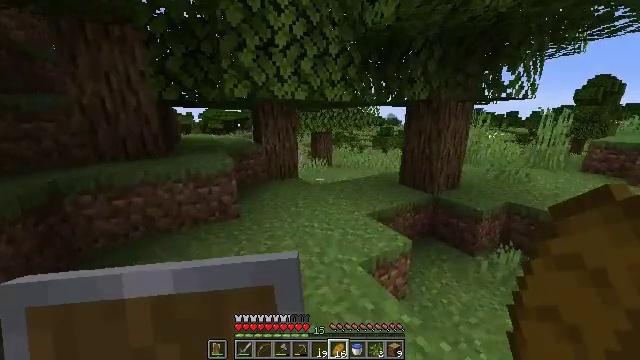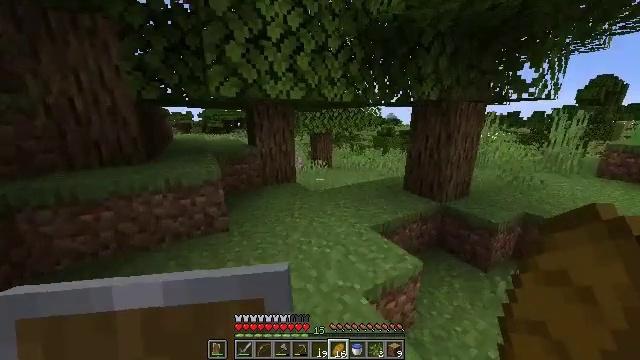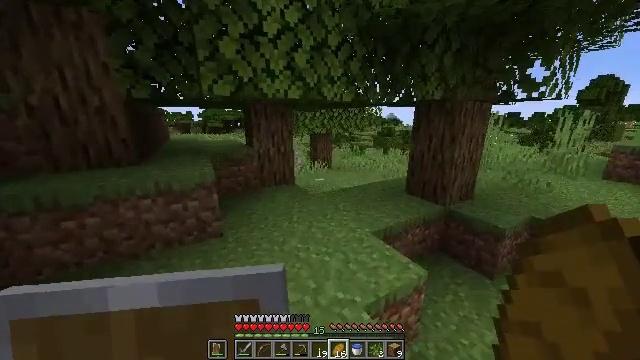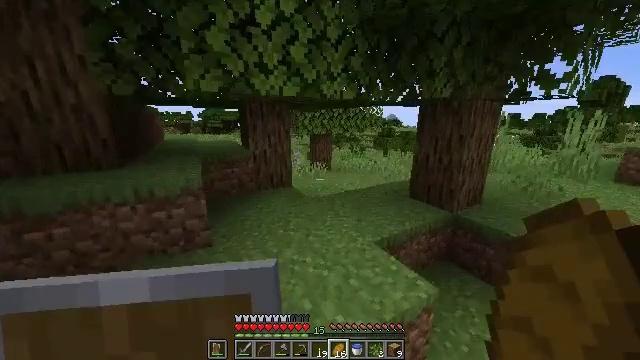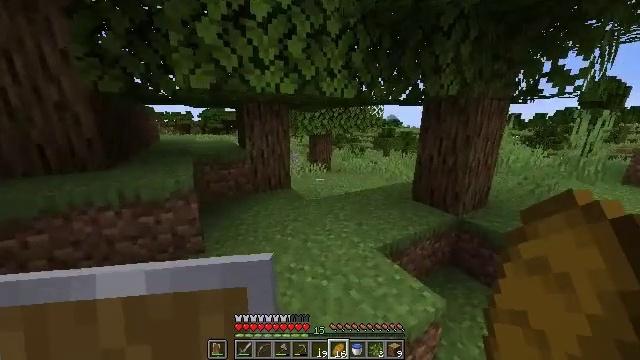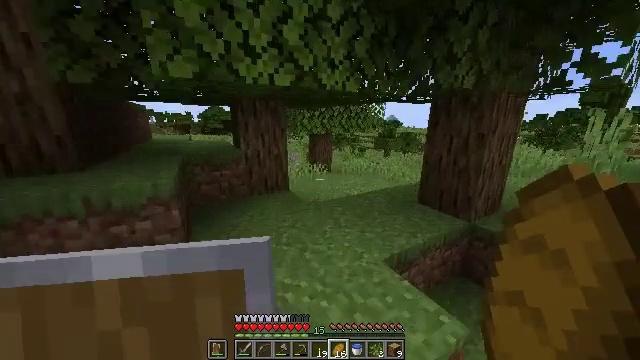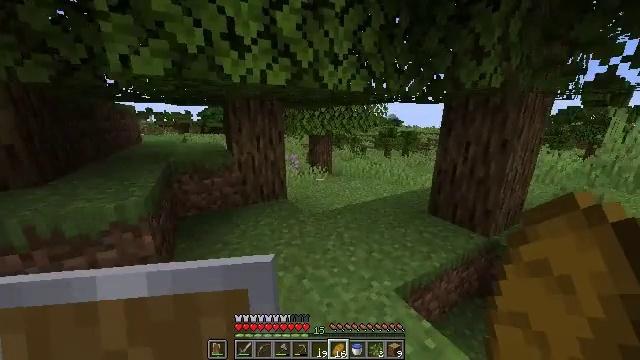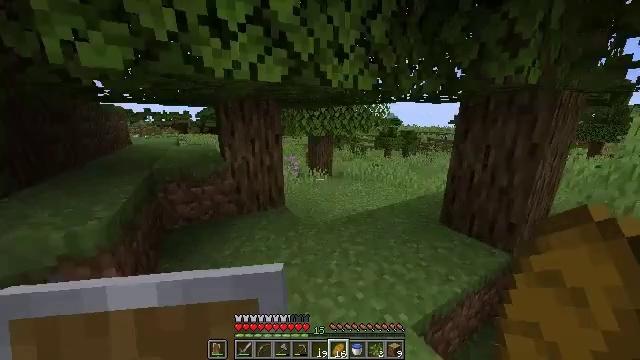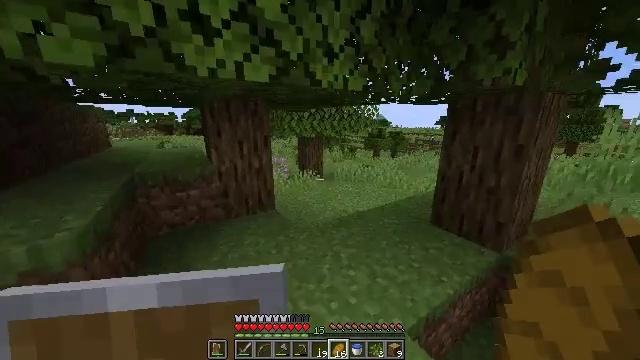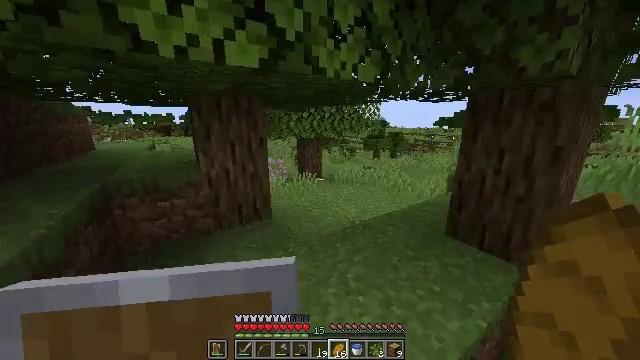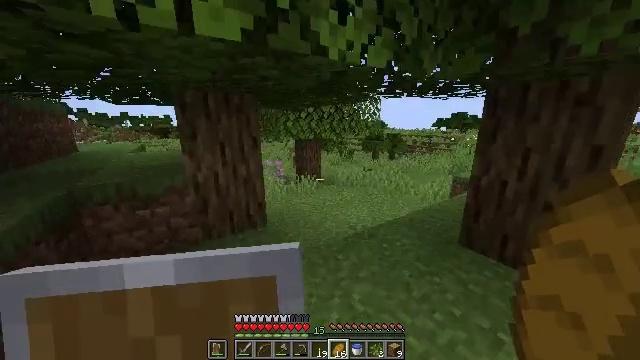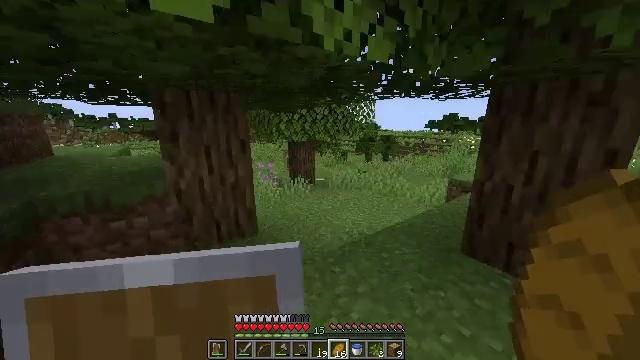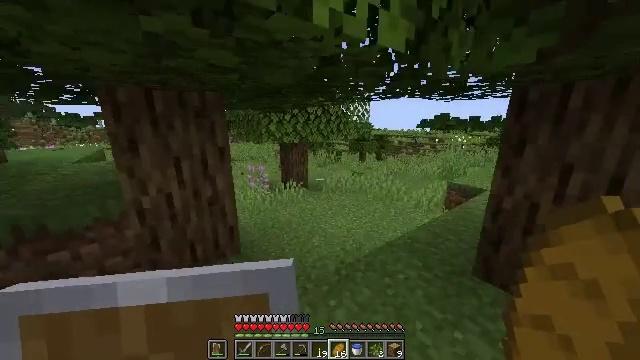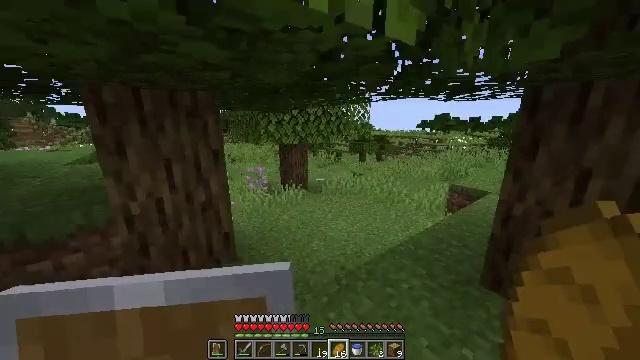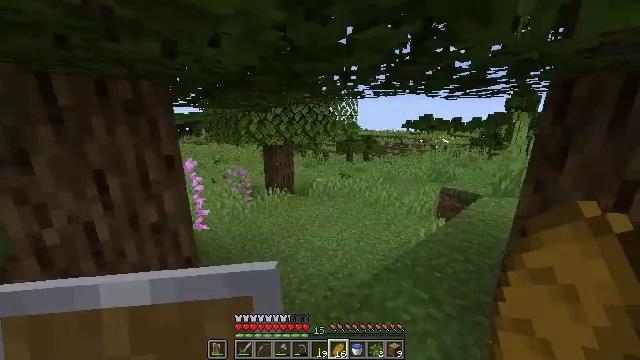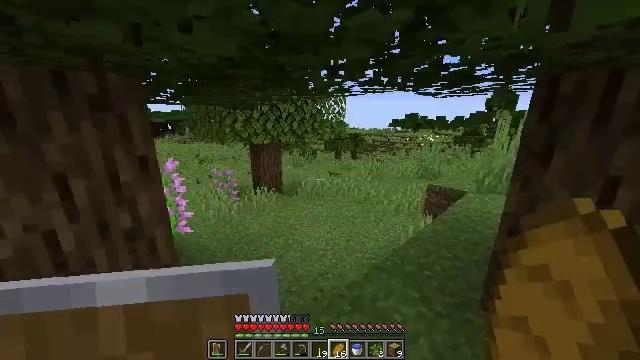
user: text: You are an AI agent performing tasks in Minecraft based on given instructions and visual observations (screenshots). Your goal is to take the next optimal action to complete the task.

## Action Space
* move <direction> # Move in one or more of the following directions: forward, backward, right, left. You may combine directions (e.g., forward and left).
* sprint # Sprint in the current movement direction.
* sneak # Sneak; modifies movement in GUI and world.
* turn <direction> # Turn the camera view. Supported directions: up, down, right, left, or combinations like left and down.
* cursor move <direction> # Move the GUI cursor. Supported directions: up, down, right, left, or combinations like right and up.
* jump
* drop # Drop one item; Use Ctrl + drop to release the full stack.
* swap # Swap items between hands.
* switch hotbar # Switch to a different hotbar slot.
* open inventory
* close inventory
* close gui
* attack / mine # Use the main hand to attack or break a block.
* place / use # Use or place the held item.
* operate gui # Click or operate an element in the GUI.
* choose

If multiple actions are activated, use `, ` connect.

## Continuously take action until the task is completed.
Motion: motion action
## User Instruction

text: Break the lilac plant.
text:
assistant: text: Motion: move forward
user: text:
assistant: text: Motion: move forward
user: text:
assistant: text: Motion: move forward
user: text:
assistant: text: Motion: move forward
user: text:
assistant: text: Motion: move forward
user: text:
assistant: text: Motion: move forward
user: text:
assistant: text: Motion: move forward
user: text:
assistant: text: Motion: move forward, turn right
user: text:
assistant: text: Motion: move forward
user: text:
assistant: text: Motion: move forward
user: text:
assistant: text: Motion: move forward, turn right
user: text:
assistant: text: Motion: move forward, turn right
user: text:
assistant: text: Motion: move forward
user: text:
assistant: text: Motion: move forward, turn right
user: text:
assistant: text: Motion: move forward, turn right
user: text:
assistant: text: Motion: move forward
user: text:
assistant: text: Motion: move forward, turn left
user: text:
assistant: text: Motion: move forward, turn left
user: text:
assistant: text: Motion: move forward, turn left
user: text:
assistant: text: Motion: move forward, turn left and down
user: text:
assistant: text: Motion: move forward, turn left and down
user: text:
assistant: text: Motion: move forward, turn left and down
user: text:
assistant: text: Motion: move forward, turn left and down
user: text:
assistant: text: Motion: move forward, turn left
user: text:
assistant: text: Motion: move forward, turn left
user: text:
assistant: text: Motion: move forward, turn left
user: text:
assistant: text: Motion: move forward, turn left
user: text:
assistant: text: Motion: move forward
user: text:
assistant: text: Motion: move forward
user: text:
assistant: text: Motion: move forward, attack / mine